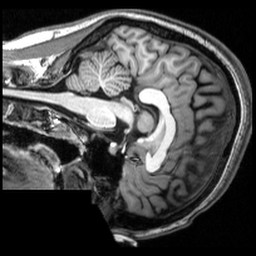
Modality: T1w
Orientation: sagittal
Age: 25
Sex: female
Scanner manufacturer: siemens
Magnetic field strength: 3 T
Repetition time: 2.53 s
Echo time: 0.00339 s